Question:
This question is in regards to R. I would like to generate a "non-random" sample of 1's and 0's where the next value generated is dependant on the previous value. For example, if the first value in the vector is 1 then there is a 60% chance that next value is 1, and if the next value is a 0, then there is a 60% chance that the following will be 0. I have attached the question as it was posed to me. I greatly appreciate any help.
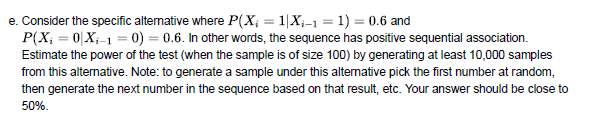
Answer: Given your conditions, I would generate a sequence using 'for' loop.
'''
set.seed(111)
n = 10000 #As the Q said at least 10,000
seq = vector()
seq[1] = sample(0:1, 1) #Also given in the Q
for(i in 2:n) {
if(seq[i-1] == 0){
seq[i] = sample(0:1, 1 , prob = c(0.6,0.4))
}
else{
seq[i] = sample(0:1, 1 , prob = c(0.4,0.6))
}
}
table(seq)
seq
0 1
4961 5039
'''